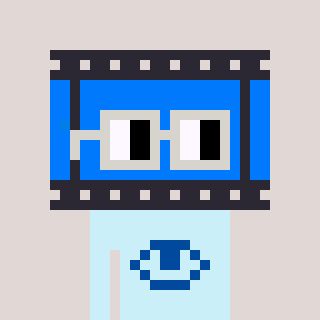
a pixel art character with square light gray glasses, a film strip-shaped head and a cold-colored body on a warm background